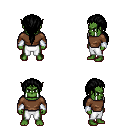
a pixel art fantasy rpg character, male body template, orc, green skin, brown long-sleeve shirt, white pants, black ponytail hairstyle, white cloth bracers, four views (front, back, left, right), 2x2 character sprite sheet, small pixel art, hard edges, no anti-aliasing